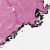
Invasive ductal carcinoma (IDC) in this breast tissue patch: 0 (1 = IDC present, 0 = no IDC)